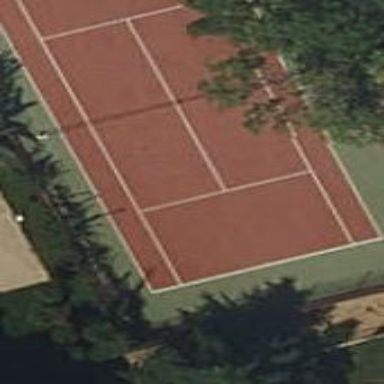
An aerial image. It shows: Tennis court on pitch.